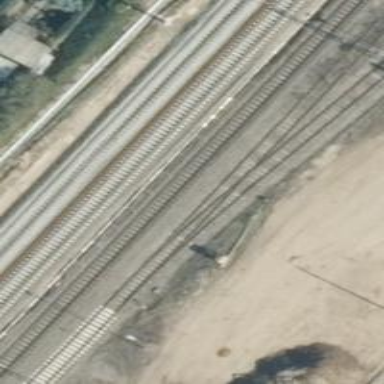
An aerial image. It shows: Railway switch.